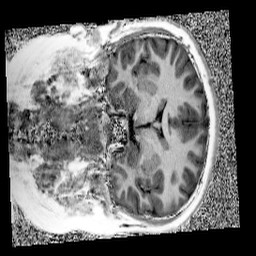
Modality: UNIT1
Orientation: coronal
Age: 10
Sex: male
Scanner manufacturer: siemens
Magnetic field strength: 3 T
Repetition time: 4 s
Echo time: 0.00303 s